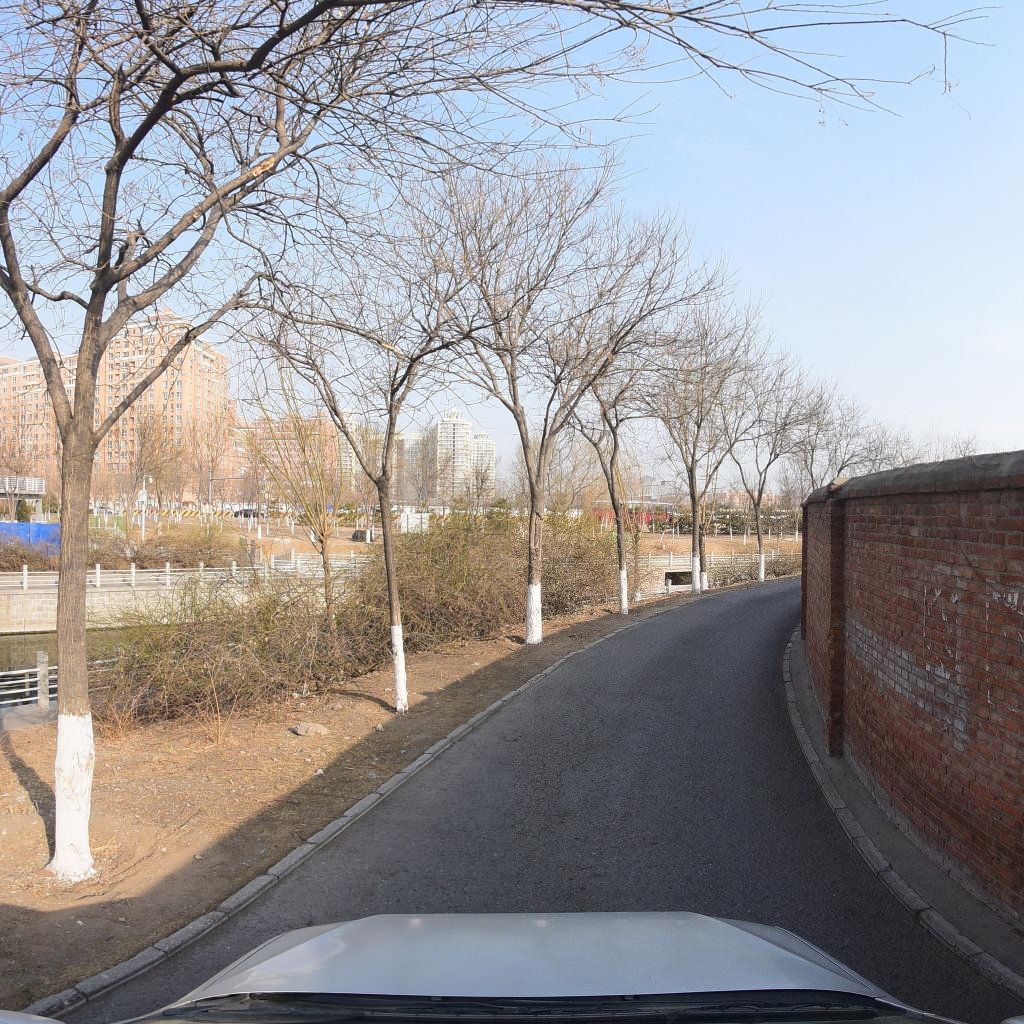
Region: Fengtai
Road damage annotations: alligator crack